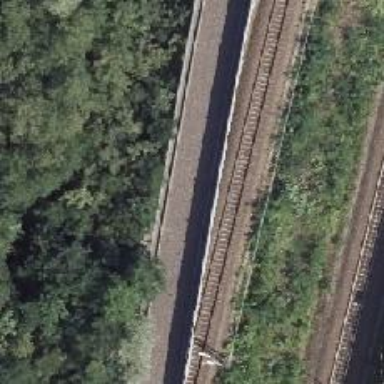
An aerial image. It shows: Bridge with contact line electrification.